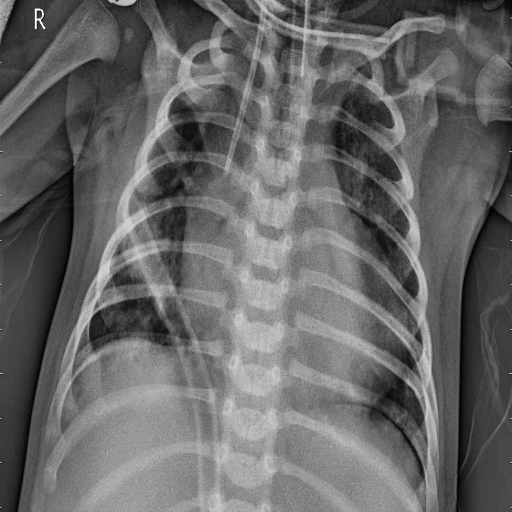
Finding: PNEUMONIA